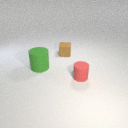
large green rubber cylinder behind small red rubber cylinder